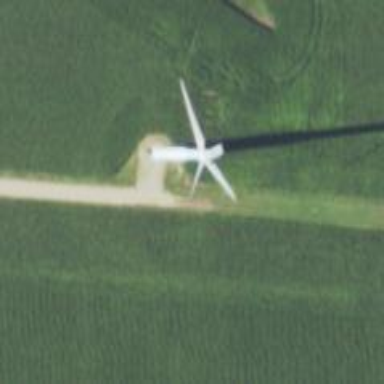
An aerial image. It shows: Wind generator powered by wind turbine.